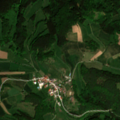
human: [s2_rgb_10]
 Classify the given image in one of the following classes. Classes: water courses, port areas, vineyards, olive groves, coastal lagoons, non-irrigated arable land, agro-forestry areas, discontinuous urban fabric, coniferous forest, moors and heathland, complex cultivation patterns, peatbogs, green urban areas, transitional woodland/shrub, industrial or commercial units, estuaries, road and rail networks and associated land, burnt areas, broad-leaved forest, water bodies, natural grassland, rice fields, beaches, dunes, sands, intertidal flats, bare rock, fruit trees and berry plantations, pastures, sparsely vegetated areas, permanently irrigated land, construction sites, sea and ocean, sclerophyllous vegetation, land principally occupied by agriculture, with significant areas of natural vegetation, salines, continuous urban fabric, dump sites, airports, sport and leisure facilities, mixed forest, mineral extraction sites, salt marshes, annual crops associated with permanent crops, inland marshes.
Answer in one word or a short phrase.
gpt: non-irrigated arable land, land principally occupied by agriculture, with significant areas of natural vegetation, coniferous forest, mixed forest